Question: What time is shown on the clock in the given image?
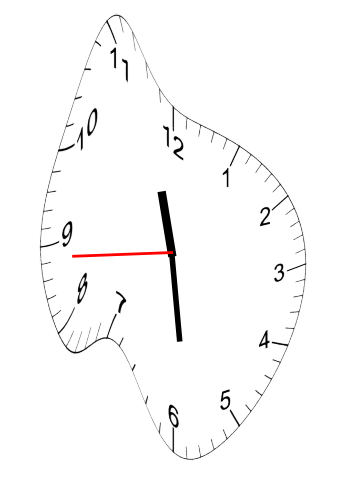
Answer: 11:28:44